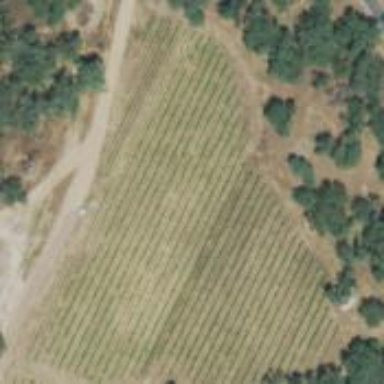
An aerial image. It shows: Vineyard with wine grapes as the crop.